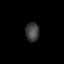
Tissue: prostate
Cell type: Fibroblasts
Senescence score: 0.7255
Nuclear area (px): 259
Mean DAPI intensity: 62.83